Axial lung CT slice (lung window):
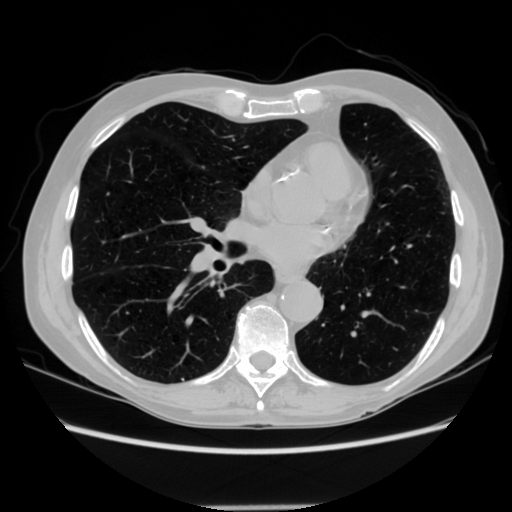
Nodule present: no